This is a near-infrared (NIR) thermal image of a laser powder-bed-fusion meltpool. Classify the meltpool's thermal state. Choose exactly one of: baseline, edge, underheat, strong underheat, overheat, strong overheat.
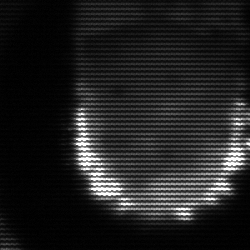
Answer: baseline